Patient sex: M
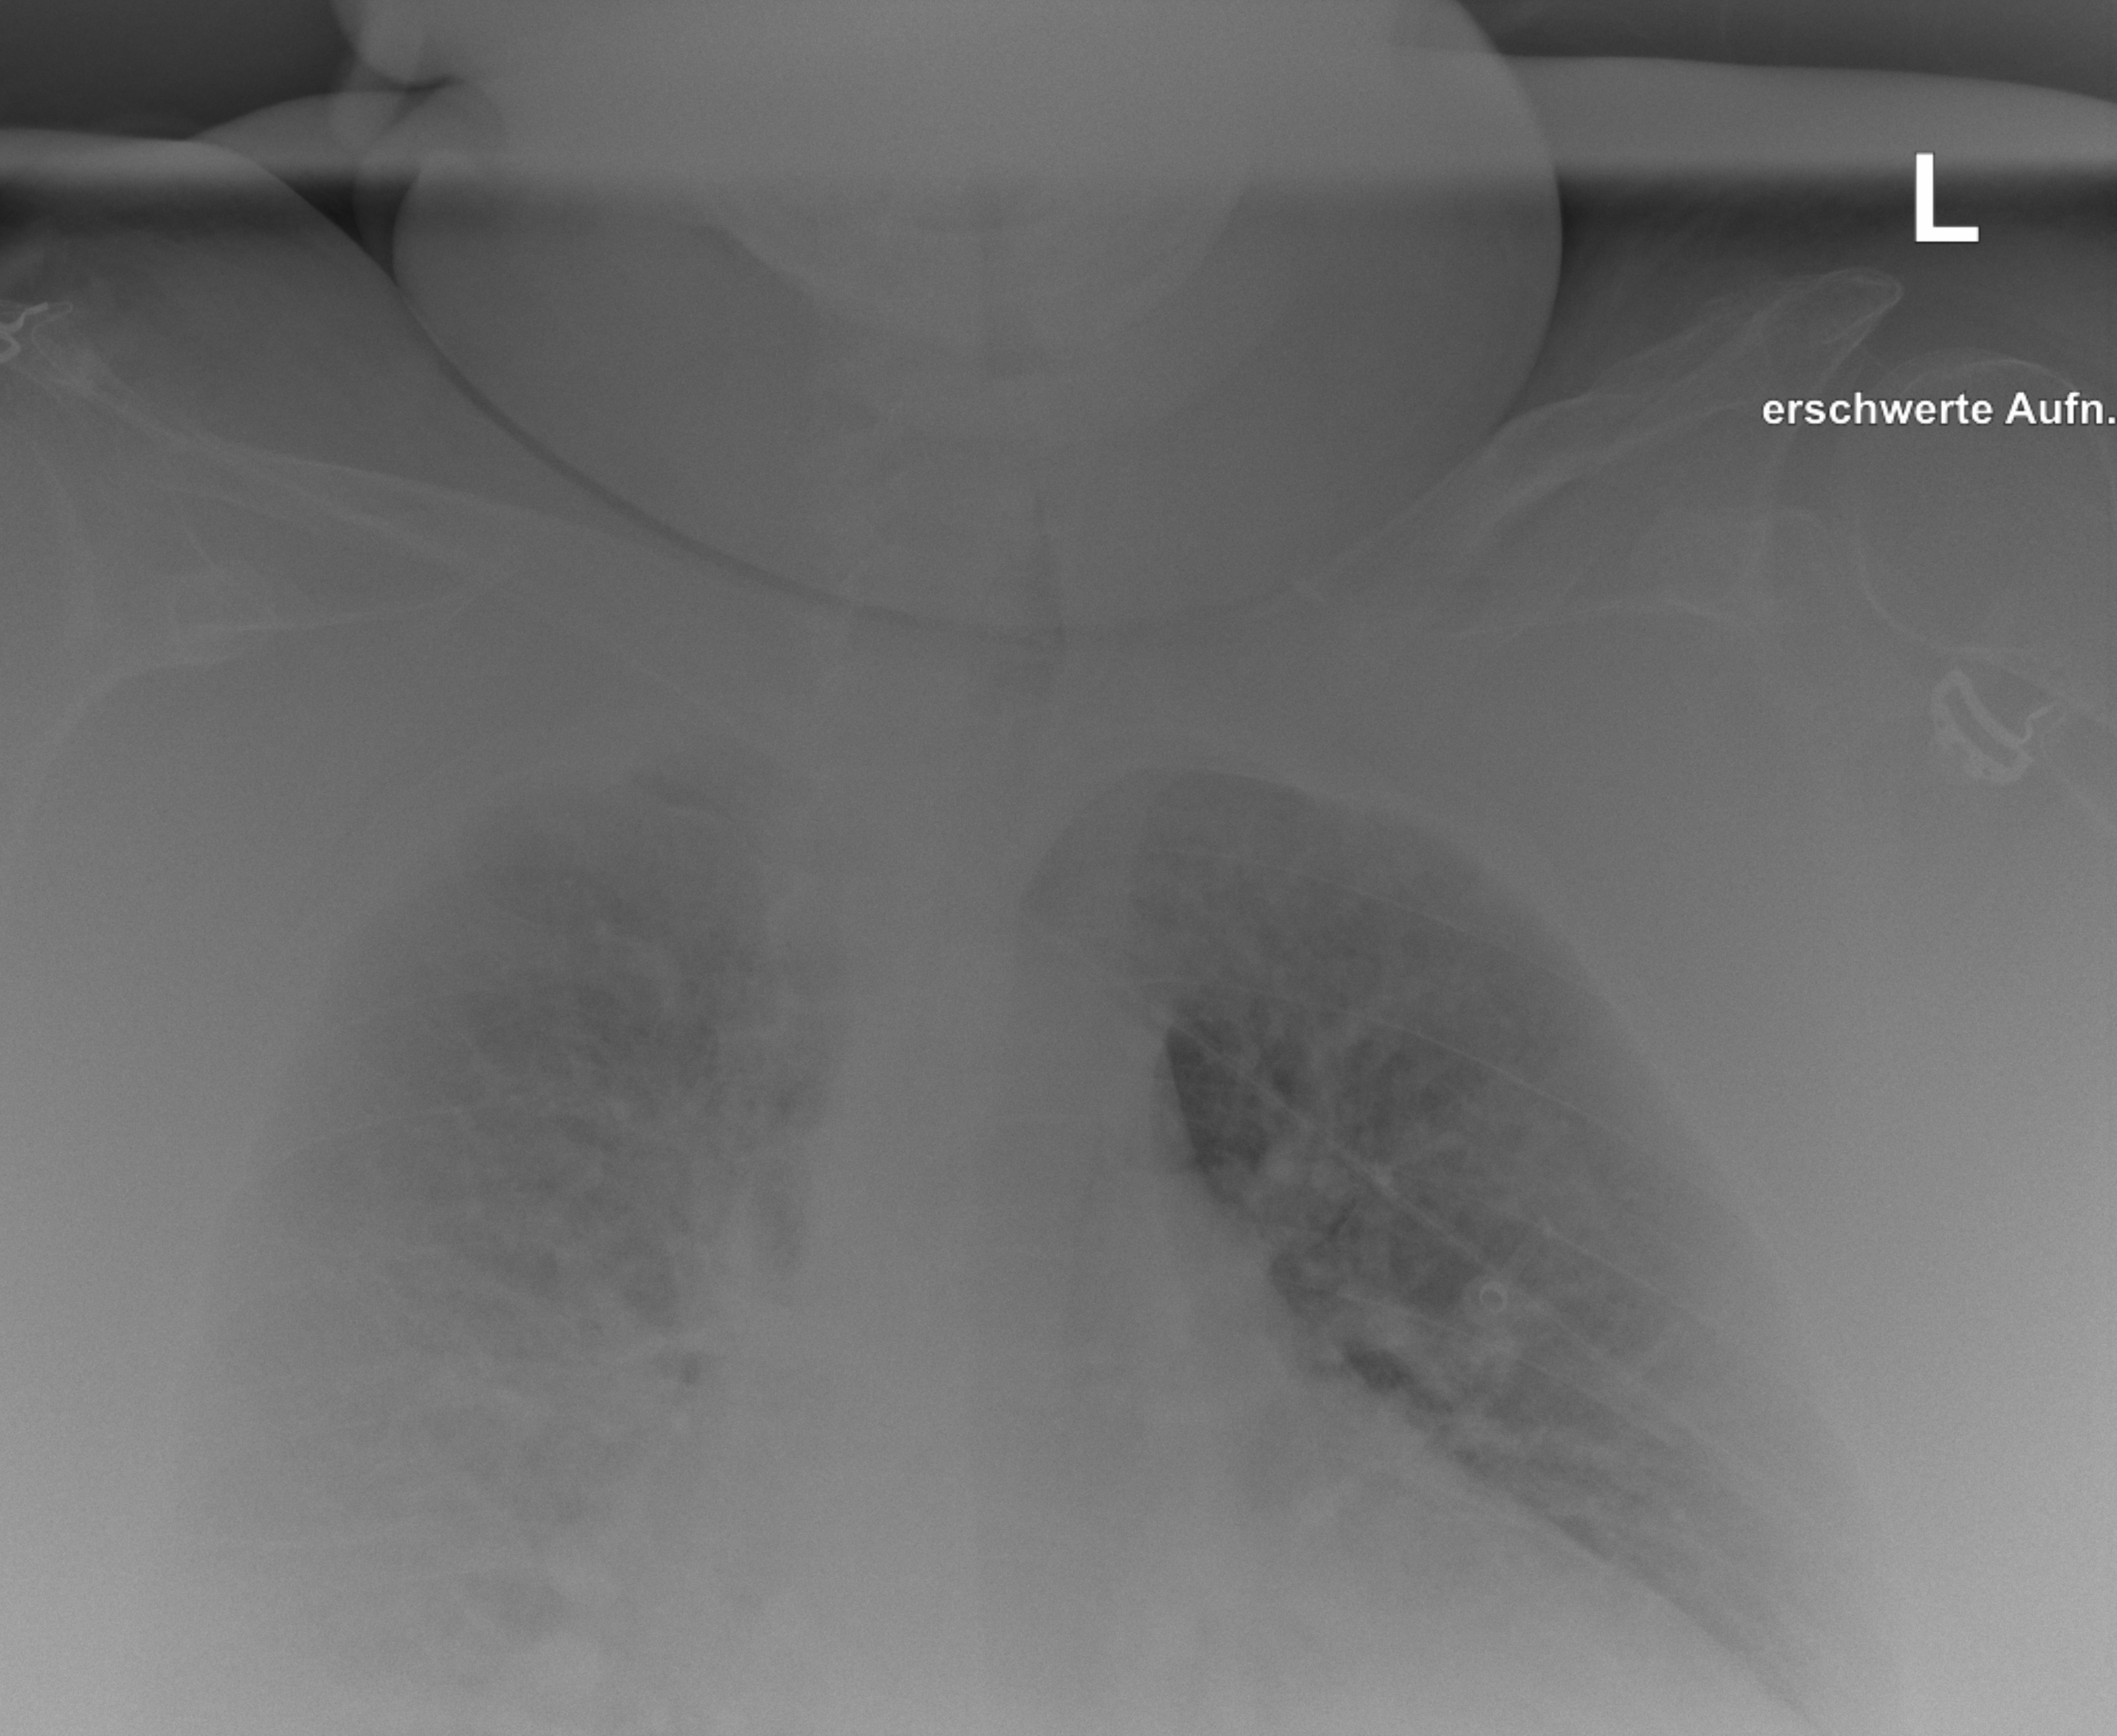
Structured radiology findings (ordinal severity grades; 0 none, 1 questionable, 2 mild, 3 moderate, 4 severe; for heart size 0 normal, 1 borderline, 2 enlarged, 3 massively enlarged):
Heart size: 0
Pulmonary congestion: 3
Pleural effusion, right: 2
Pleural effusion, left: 2
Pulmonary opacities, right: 0
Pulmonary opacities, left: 0
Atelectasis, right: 0
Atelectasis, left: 0